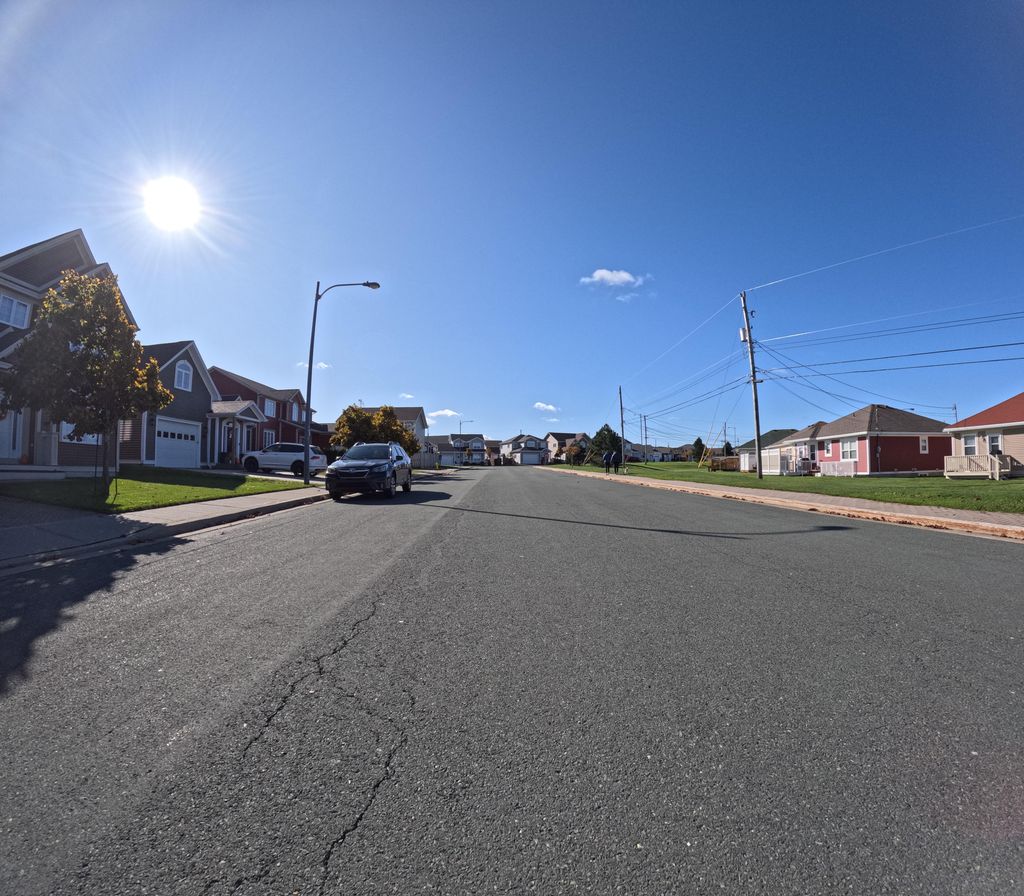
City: st_johns